Chest X-ray:
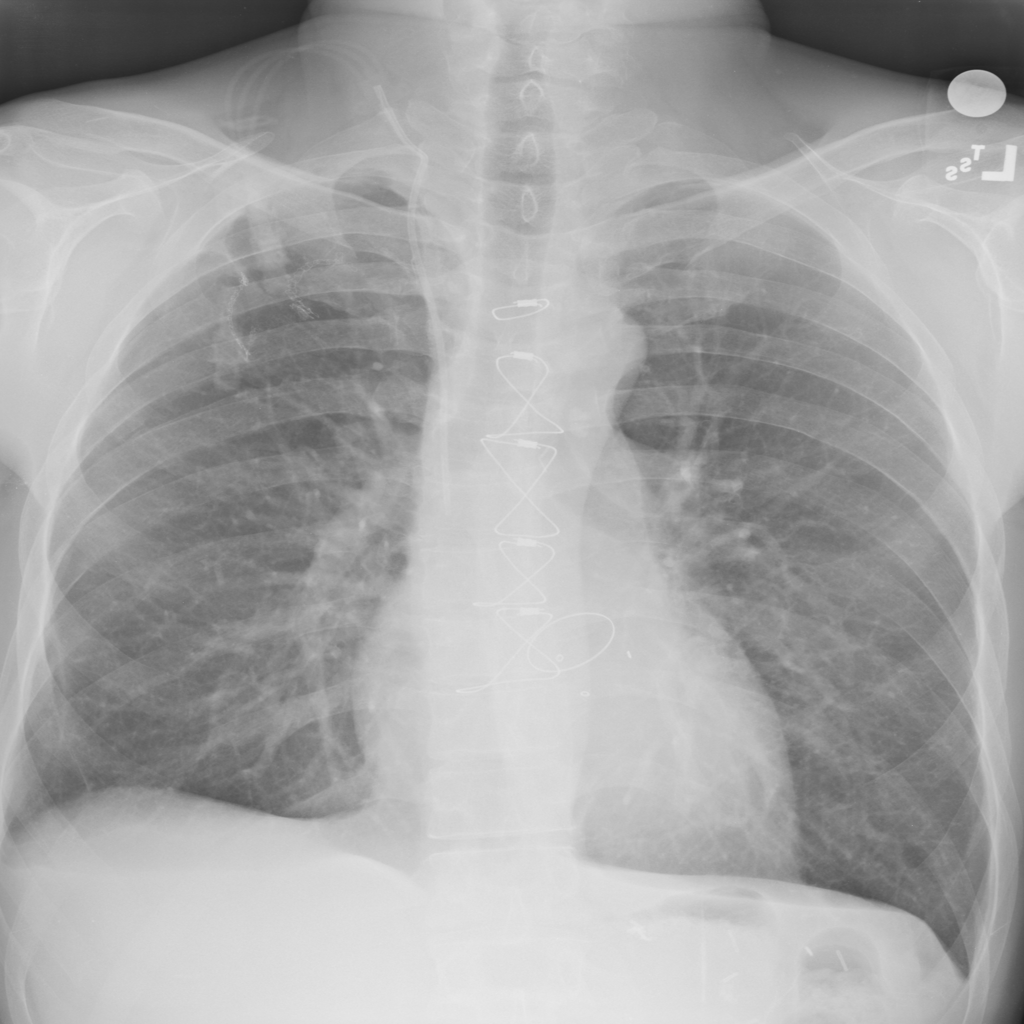
Findings: Fibrosis, Pleural Thickening
No abnormal finding: no